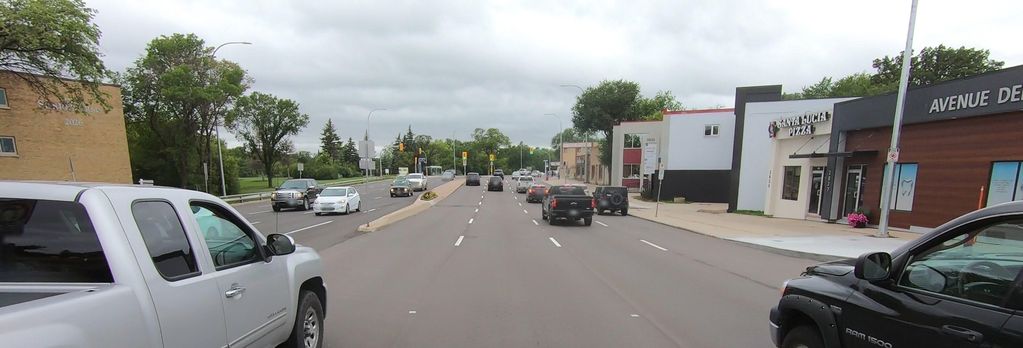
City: winnipeg